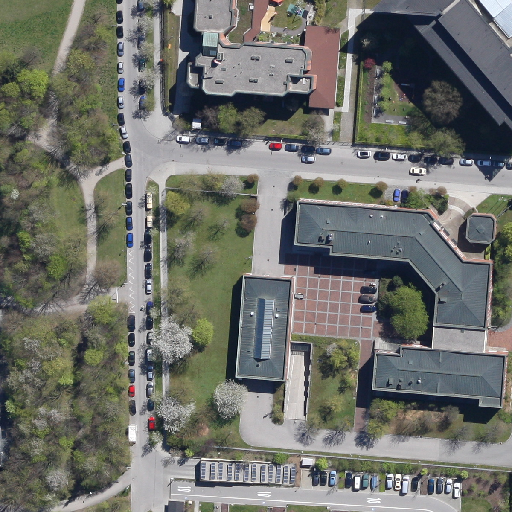
Referring expression: car